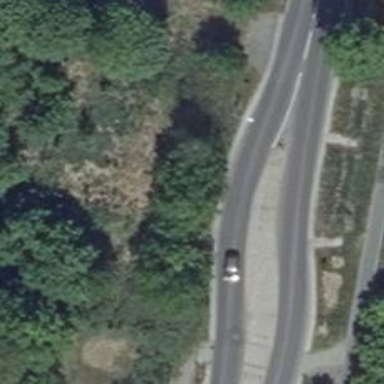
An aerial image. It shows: Primary road with asphalt surface.